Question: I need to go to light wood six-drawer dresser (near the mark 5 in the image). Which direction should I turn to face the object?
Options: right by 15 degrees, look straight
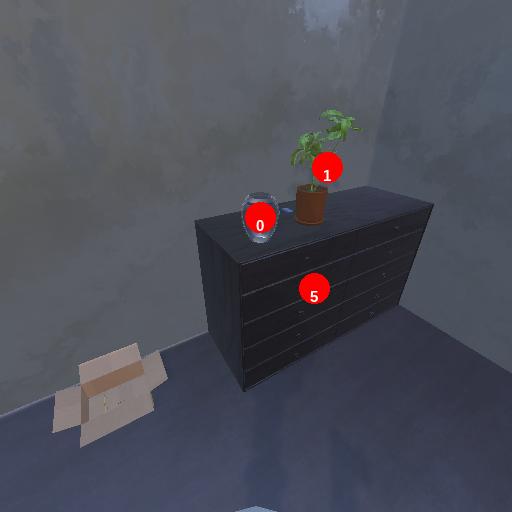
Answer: right by 15 degrees